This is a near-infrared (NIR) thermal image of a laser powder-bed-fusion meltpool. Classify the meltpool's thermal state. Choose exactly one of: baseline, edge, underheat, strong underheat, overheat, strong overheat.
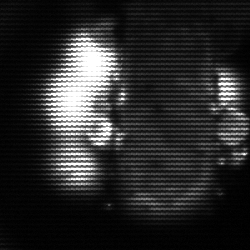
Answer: strong underheat